Question: I'm trying to test the following exception handling code:
'''
#include "Array_Template.h"
using namespace std;
int main()
{
Array<int> intArr1;
//attempt to use out-of-range subscript
try{
cout << "
Attempt to assign 1000 to intArr1[6]" << endl;
intArr1[6] = 1000;
} //end try
catch (const out_of_range &ex){
cout << "An exception occurred: " << ex.what() << endl;
} //end catch
return 0;
} //end main
'''
In my Array class template:
'''
#ifndef ARRAY_H
#define ARRAY_H
#include <iostream>
#include <iomanip>
#include <cstdlib>
#include <stdexcept>
//forward declarations of friend functions as specializations of template
template<typename T> class Array;
template<typename T>
std::istream &operator>>(std::istream &, Array<T> &);
template<typename T>
std::ostream &operator<<(std::ostream &, const Array<T> &);
//Array class template
template<typename T>
class Array
{
friend std::istream &operator>> <>(std::istream &, Array<T> &);
friend std::ostream &operator<< <>(std::ostream &, const Array<T> &);
public:
Array(int = 5); //default constructor of array size 5
Array(const Array<T> &); //copy constructor
~Array(); //destructor
int getSize() const; //return size of array
const Array<T> &operator=(const Array<T> &); //overloaded assignment operator
bool operator==(const Array<T> &) const; //overloaded equality operator
bool operator!=(const Array<T> &r) const //overloaded inequality operator, inline definition
{
return !(*this == r); //invokes Array<T>::operator==
}
T &operator<URL>; //overloaded subscript operator for non-const objects
T operator<URL> const; //overloaded subscript for const objects
private:
int size; //pointer-based array size
T *arrPtr; //pointer to first element of array
}; //end class Array
template<typename T>
Array<T>::Array(int s)
:size(s > 0 ? s : 5), arrPtr(new T[size])
{
for (int i = 0; i < size; ++i)
arrPtr[i] = 0;
} //end Array constructor
template<typename T>
//ref return creates a modifiable lvalue
T& Array<T>::operator<URL>
{
if (index < 0 || index >= size) //check if out of bounds
throw std::out_of_range::out_of_range("index out of range");
return arrPtr[index]; //ref return
} //end operator[]
template<typename T>
//const ref return creates an rvalue
T Array<T>::operator<URL> const
{
if (index < 0 || index >= size) //check if out of bounds
throw std::out_of_range::out_of_range("index out of range");
return arrPtr[index]; //returns copy of this element
} //end operator[]
#endif
'''
The program compiles and executes fine in Visual Studio, displaying the correct one-line error message:

But when when I compile the same program with gcc and runs it, I get the following output:
>
======= Backtrace: ========= /lib64/libc.so.6(+0x7364f)[0x7fd7c2e3d64f]
/lib64/libc.so.6(+0x78eae)[0x7fd7c2e42eae]
/lib64/libc.so.6(+0x79b87)[0x7fd7c2e43b87] ./arrays_template[0x4011a1]
./arrays_template[0x400fc7]
/lib64/libc.so.6(__libc_start_main+0xf5)[0x7fd7c2debbe5]
./arrays_template[0x400c29]
which is followed by a lengthy memory map trace.
Could someone explain what exactly has occurred here and how to fix it? By fixing I mean how I could get the same error message to be printed as specified in the catch block.
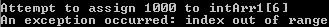
Answer: Below code is wrong:
'''
throw std::out_of_range::out_of_range("index out of range");
// ^^^^^^^^^^^^^^
'''
It should be re-written as:
'''
throw std::out_of_range("index out of range");
'''
To call the <URL> of 'std::out_of_range'
---
Also make sure to revise the return type of 'operator<URL> const'.